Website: lowes
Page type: review-order
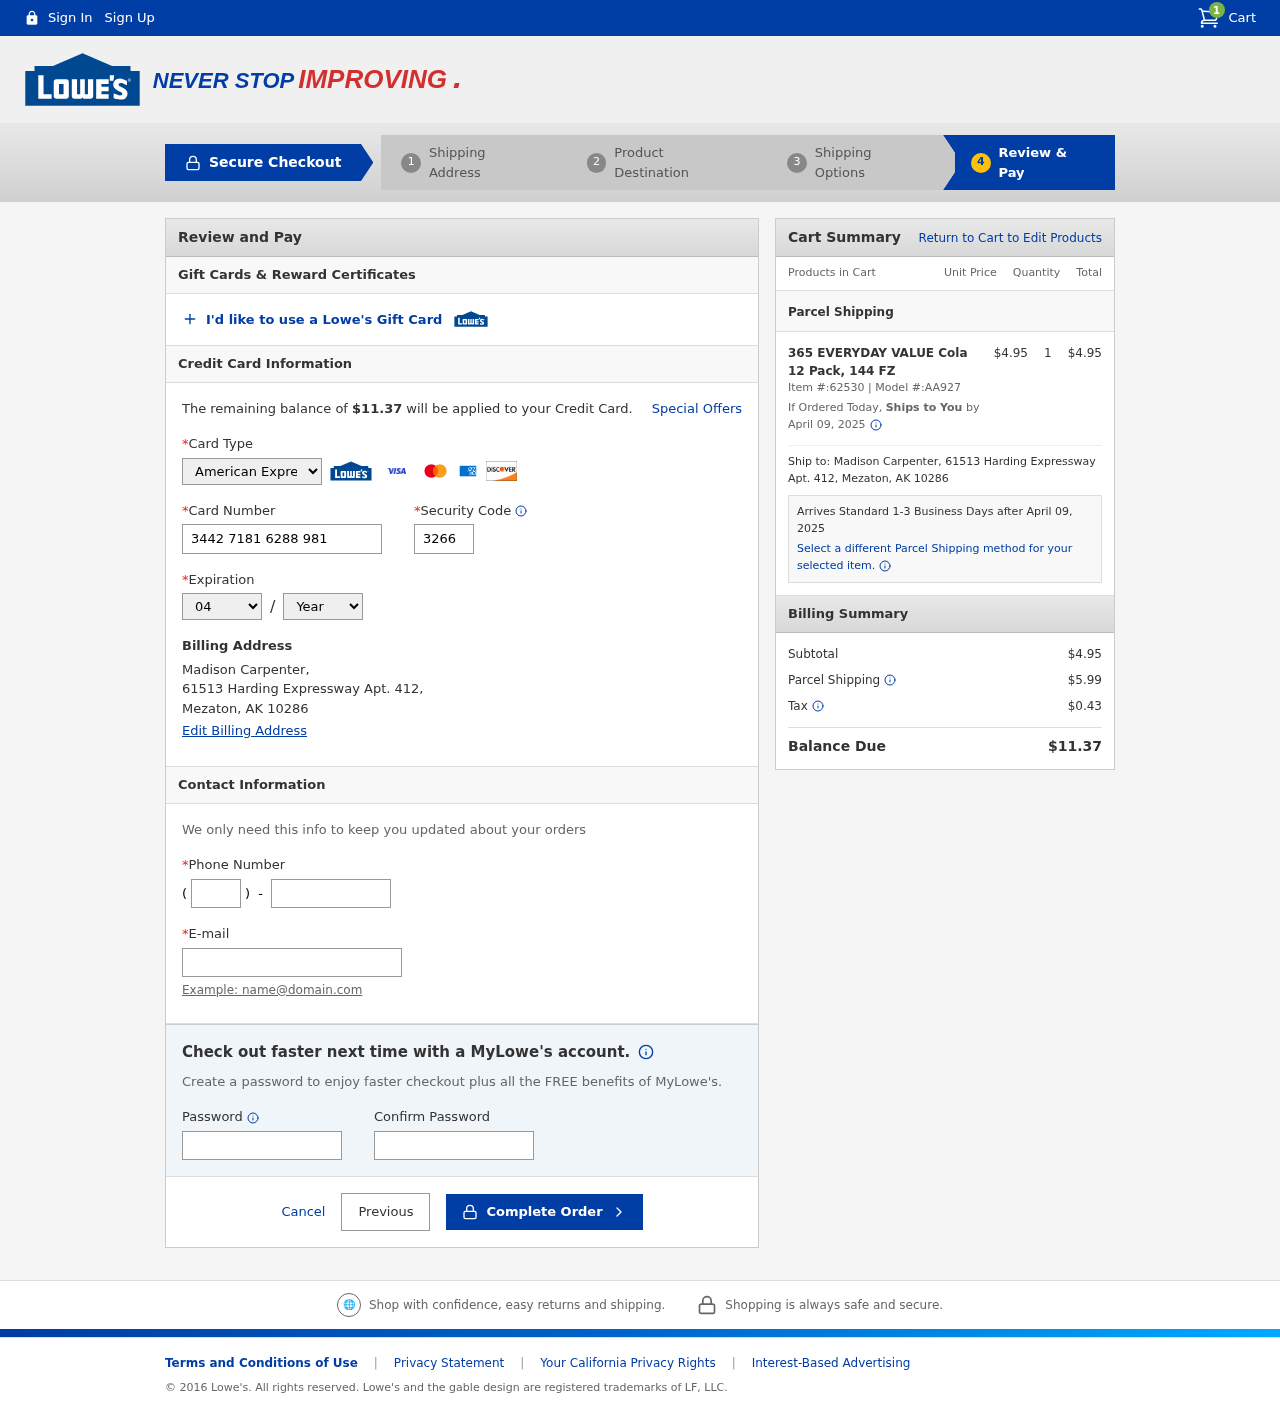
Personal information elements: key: PII_CARD_CVV
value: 3266
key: PII_CARD_EXPIRY_MONTH
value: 04
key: PII_CARD_EXPIRY_YEAR
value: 29
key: PII_CARD_NUMBER
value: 3442 7181 6288 981
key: PII_CARD_TYPE
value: American Express
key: PII_CITY
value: Mezaton
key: PII_EMAIL
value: madisoncarpenter@gmail.com
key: PII_FULLNAME
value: Madison Carpenter,
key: PII_PHONE
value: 6524224130
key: PII_PHONE_AREA
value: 652
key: PII_POSTCODE
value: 10286
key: PII_STATE_ABBR
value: AK
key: PII_STREET
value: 61513 Harding Expressway Apt. 412
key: PII_STREET
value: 61513 Harding Expressway Apt. 412,
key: PII_FULLNAME2
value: Madison Carpenter
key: PII_POSTCODE_FULL
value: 10286
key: PII_CITY_STATE
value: Mezaton, AK
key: PII_CITY_STATE_ZIP
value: Mezaton, AK 10286
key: PII_STATE_ABBR2
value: AK
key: PII_POSTCODE_NUMERIC
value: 10286
Product elements: key: PRODUCT1_NAME
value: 365 EVERYDAY VALUE Cola 12 Pack, 144 FZ
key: PRODUCT1_PRICE
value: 4.95
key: PRODUCT1_QUANTITY
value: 1
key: PRODUCT1_ITEM_NUMBER
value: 62530
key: PRODUCT1_MODEL_NUMBER
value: AA927
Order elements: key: ORDER_NUM_ITEMS
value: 1
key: ORDER_TOTAL
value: $11.37
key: ORDER_SHIPPING_DATE
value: April 09, 2025
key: ORDER_SUBTOTAL
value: $4.95
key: ORDER_SHIPPING_DATE2
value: April 09, 2025
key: ORDER_SUBTOTAL2
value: $4.95
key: ORDER_SHIPPING_COST
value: $5.99
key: ORDER_TAX
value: $0.43